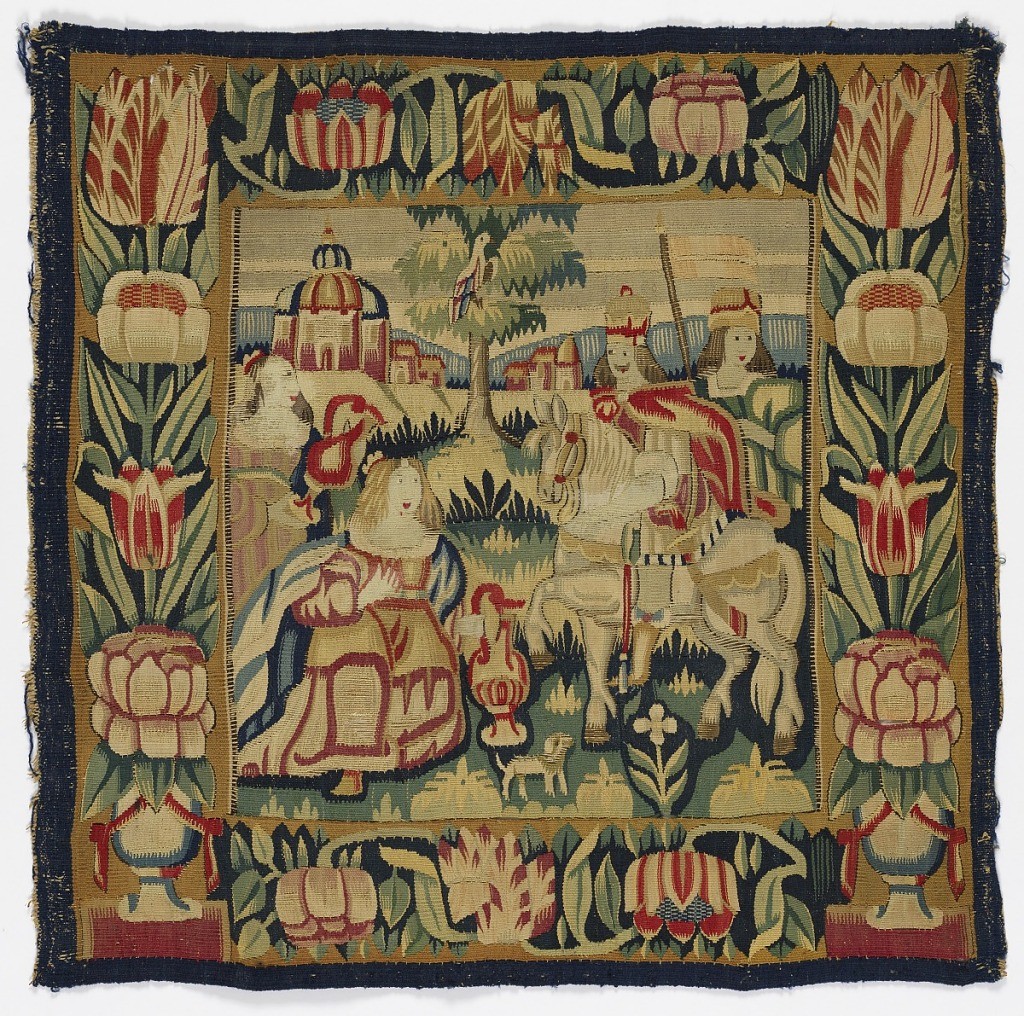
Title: David and Abishag
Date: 1610–30
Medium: wool, silk Technique: tapestry woven
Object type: Cushion cover
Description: The story of David and Abishag with two women each holding a jug, a man on horseback and another standing behind. Landscape in background and a floral border.